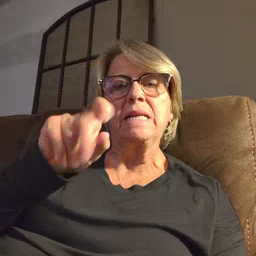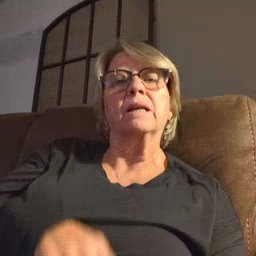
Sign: feet